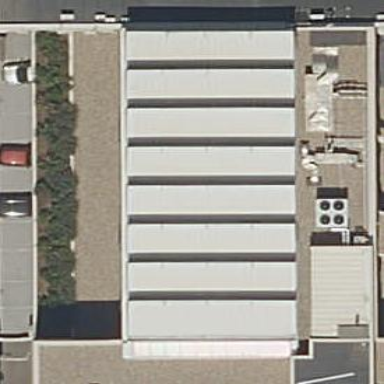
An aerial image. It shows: Industrial building.